Question: I got 2 tables in SQL that both have a field called Selection_ID. I want to delete all rows with 'Selection_ID = inpSelectionID' using the Linq-to-SQL.

'''
void buttonDeleteSelectionList_Click(object sender, RoutedEventArgs e, Canvas canvasAdvancedSearchFieldResults, int inpSelectionID)
{
PositionServiceReference.PositionServiceClient service = new PositionServiceReference.PositionServiceClient();
service.DeleteSelectionCompleted += new EventHandler<System.ComponentModel.AsyncCompletedEventArgs>(service_DeleteSelectionCompleted);
service.DeleteSelectionAsync(inpSelectionID);
}
'''
'''
[OperationContract]
void DeleteSelection(int inpSelectionID)
{
PositionDataClassesDataContext context = new PositionDataClassesDataContext();
context.Lloyds_Selection.DeleteOnSubmit(inpSelectionID);
context.SubmitChanges();
context.Lloyds_Selection_Vessels.DeleteOnSubmit(inpSelectionID);
context.SubmitChanges();
}
'''
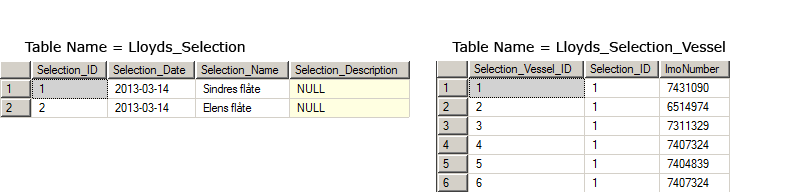
Answer: 'DeleteOnSubmit' requires the entity object as a parameter, so you can't delete item without selecting it from database first. There is 'DeleteAllOnSubmit' method too, but it requires 'IEnumerable' of entities as well. You can use it like that:
'''
context.Lloyds_Selection.DeleteAllOnSubmit(context.Lloyds_Selection.Where(l => l.Selection_ID == inpSelectionID));
'''
However, you can use 'DataContext.ExecuteCommand' to execute raw SQL against your database:
'''
string command = string.format("DELETE FROM Lloyds_Section WHERE Selection_ID = {0}", inpSelectionID");
context.ExecuteCommand(command );
'''